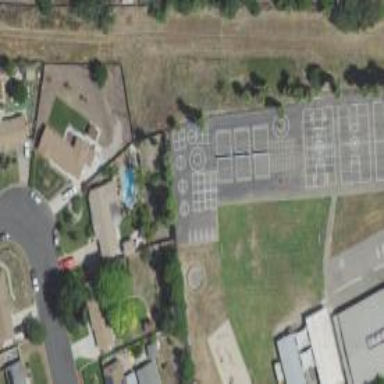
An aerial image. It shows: Schoolyard designated as leisure land.